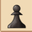
Piece: bP